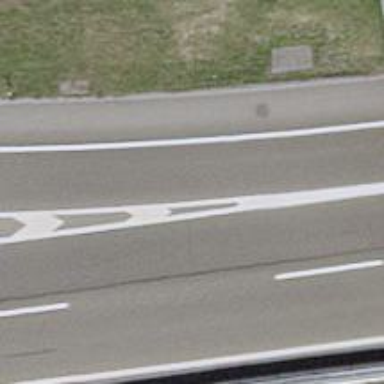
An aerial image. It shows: Asphalt motorway link.